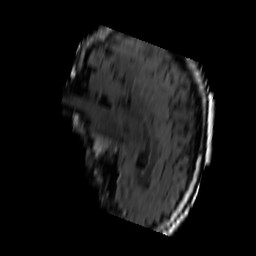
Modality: FLAIR
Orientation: sagittal
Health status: ill
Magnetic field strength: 3 T